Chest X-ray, PA view. Patient: 70 years old, sex M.
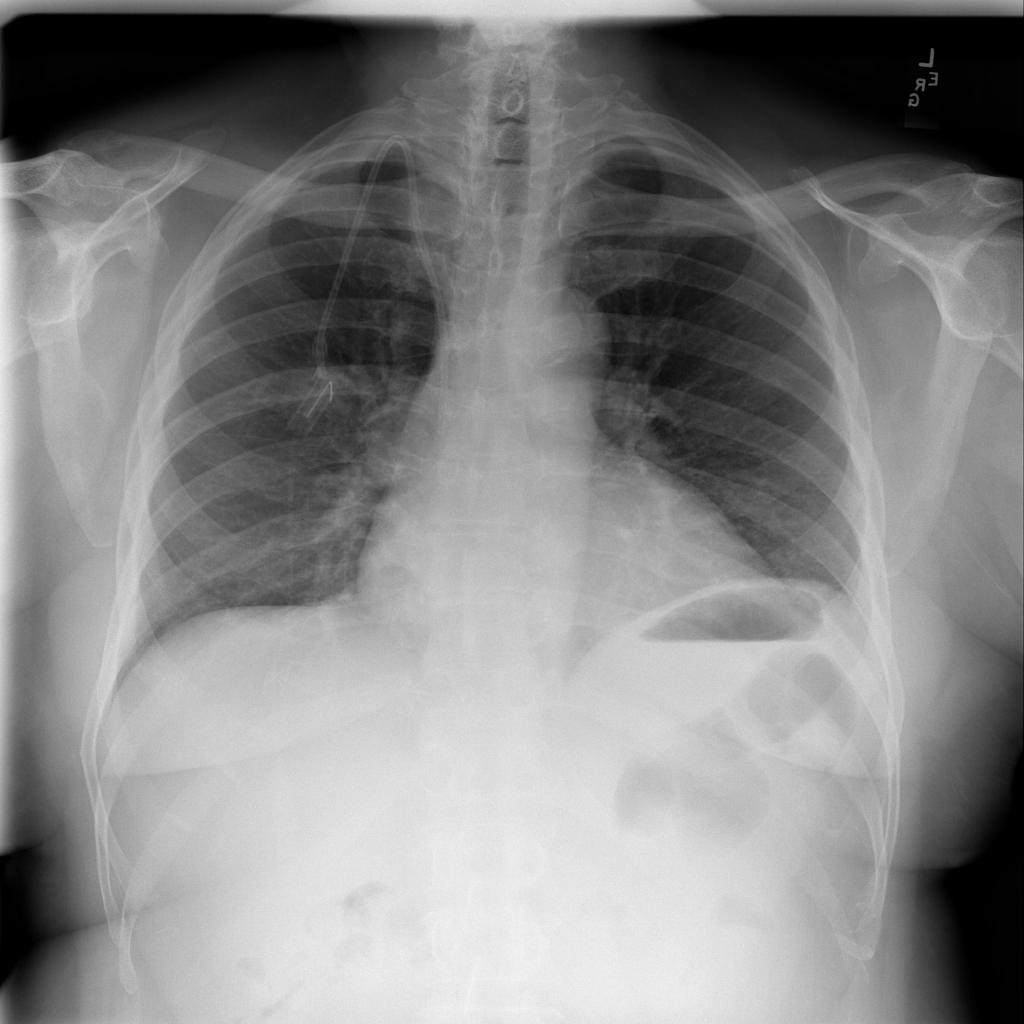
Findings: No Finding